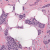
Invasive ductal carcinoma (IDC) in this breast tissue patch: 1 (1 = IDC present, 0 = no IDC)